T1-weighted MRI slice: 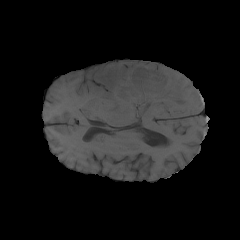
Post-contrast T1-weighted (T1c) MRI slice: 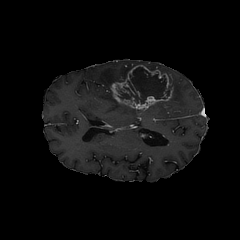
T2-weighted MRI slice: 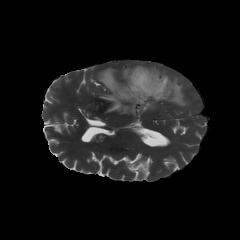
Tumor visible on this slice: yes